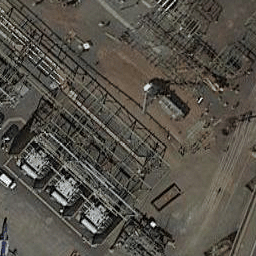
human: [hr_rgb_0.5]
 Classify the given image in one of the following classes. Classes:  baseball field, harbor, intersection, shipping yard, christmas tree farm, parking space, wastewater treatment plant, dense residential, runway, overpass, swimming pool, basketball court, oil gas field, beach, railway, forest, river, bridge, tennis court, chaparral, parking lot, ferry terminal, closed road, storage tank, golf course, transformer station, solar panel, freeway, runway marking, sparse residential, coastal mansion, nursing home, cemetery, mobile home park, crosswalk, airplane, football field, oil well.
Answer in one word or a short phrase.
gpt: transformer station